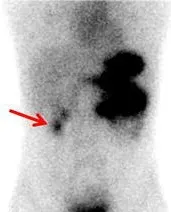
60 min. After administering 1.5 mCi of Technetium-99 m pertechnetate intravenously, planar scintigraphy was performed respectively. Images showed two focal concentrations under the liver at the right lower quadrant of abdomen region.
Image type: radiology (scintigraphy)